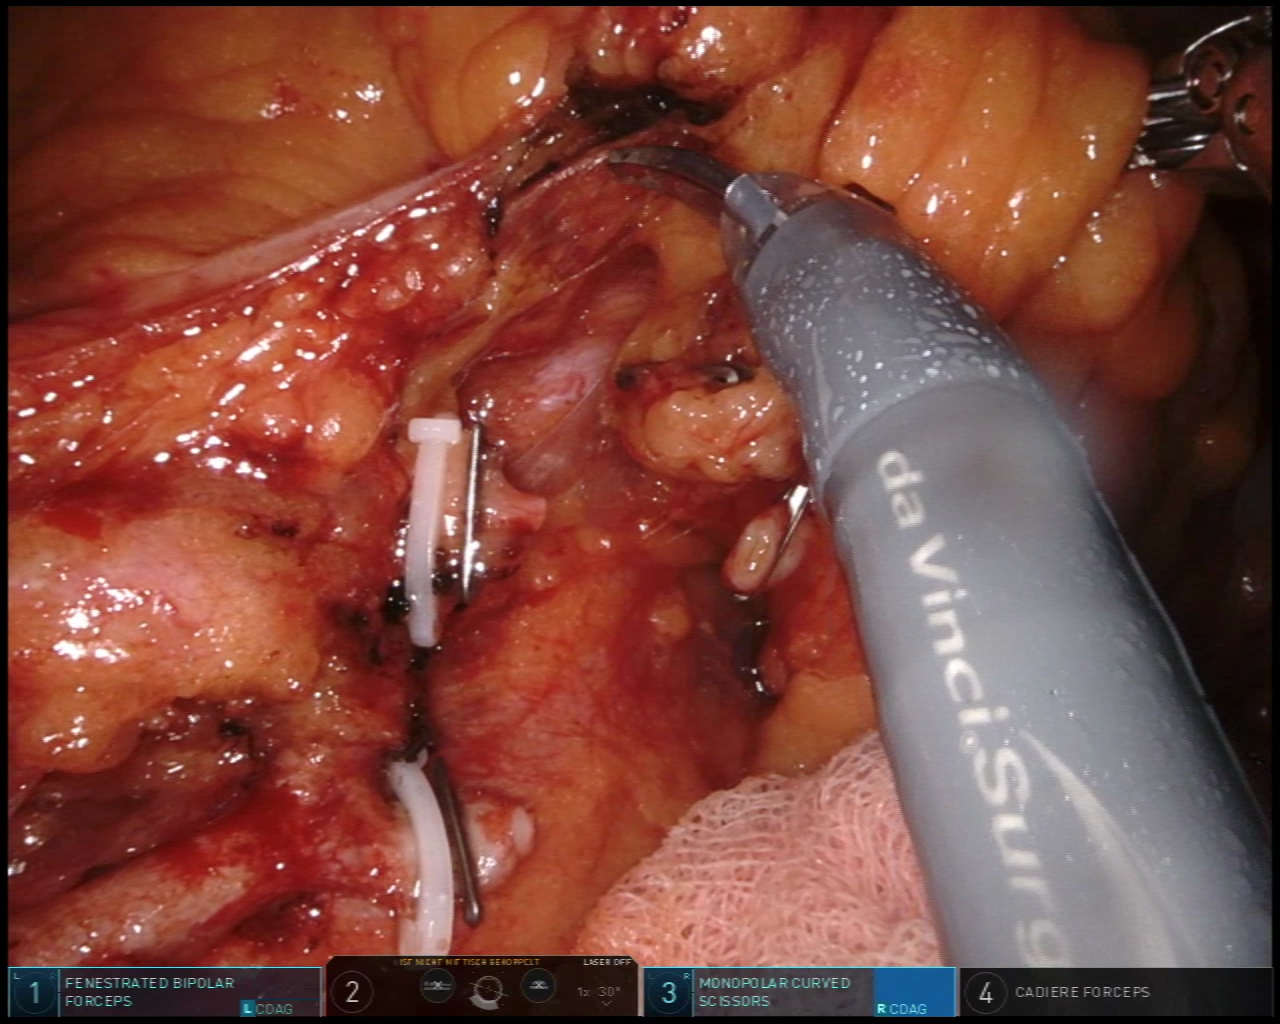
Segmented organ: ureter
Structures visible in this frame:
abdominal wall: no
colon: no
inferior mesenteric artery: no
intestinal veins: no
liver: no
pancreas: no
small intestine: no
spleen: no
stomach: no
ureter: yes
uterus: no
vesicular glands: no